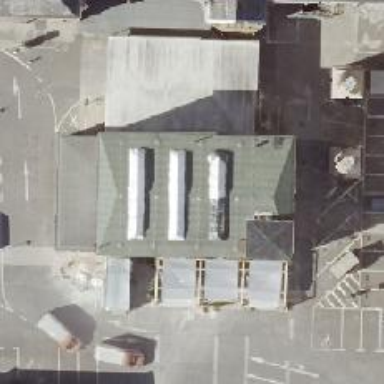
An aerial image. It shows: Pub.